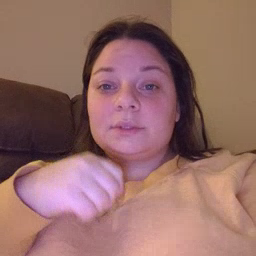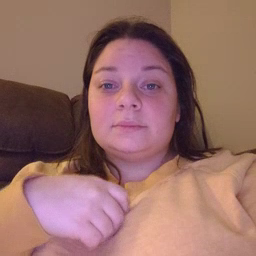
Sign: mouse